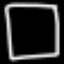
Label: square